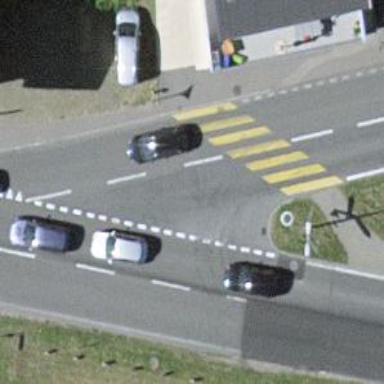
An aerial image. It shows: Uncontrolled zebra crossing on the road.